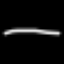
Label: line